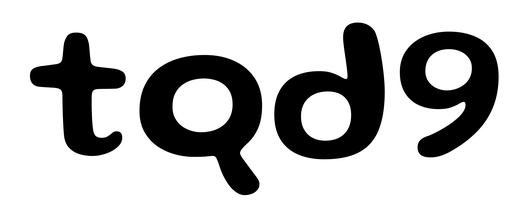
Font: Gluten_Medium